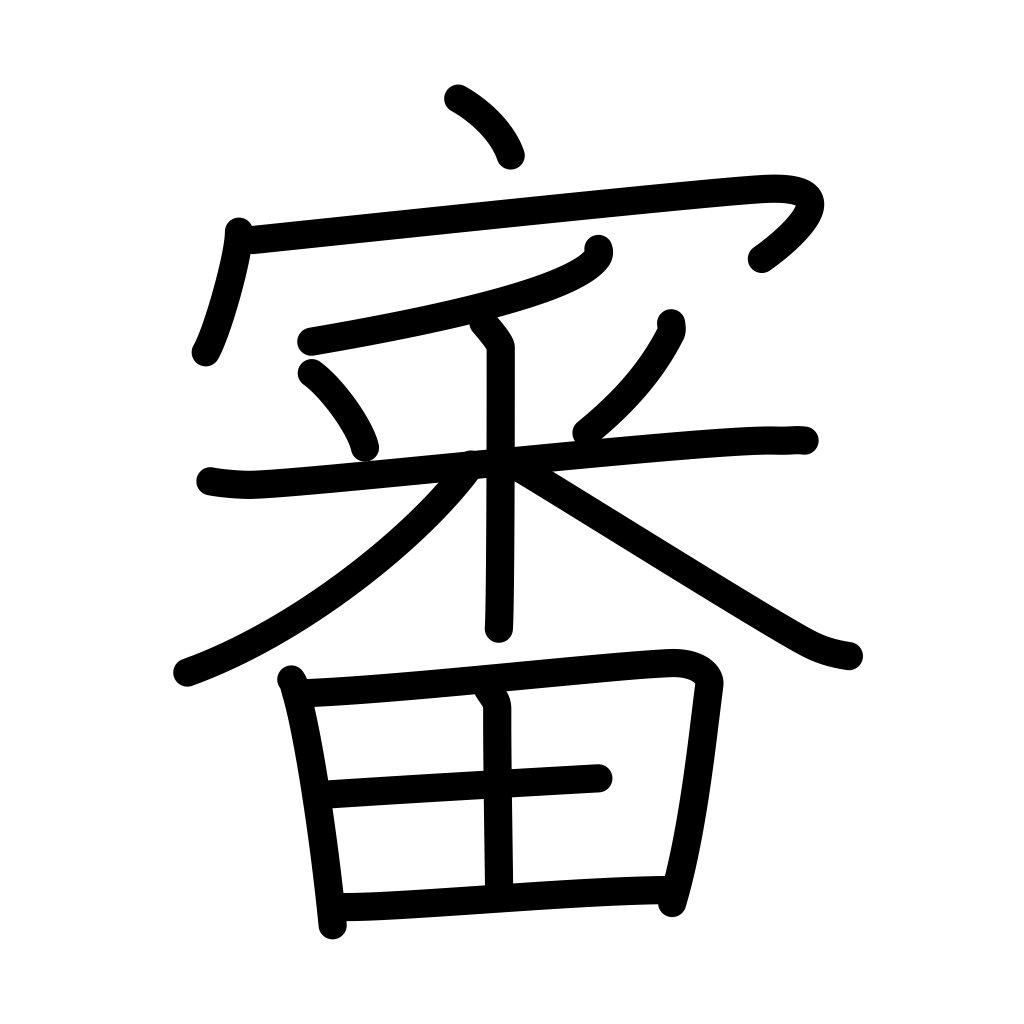
Meaning: hearing, judge, trial